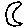
Label: moon